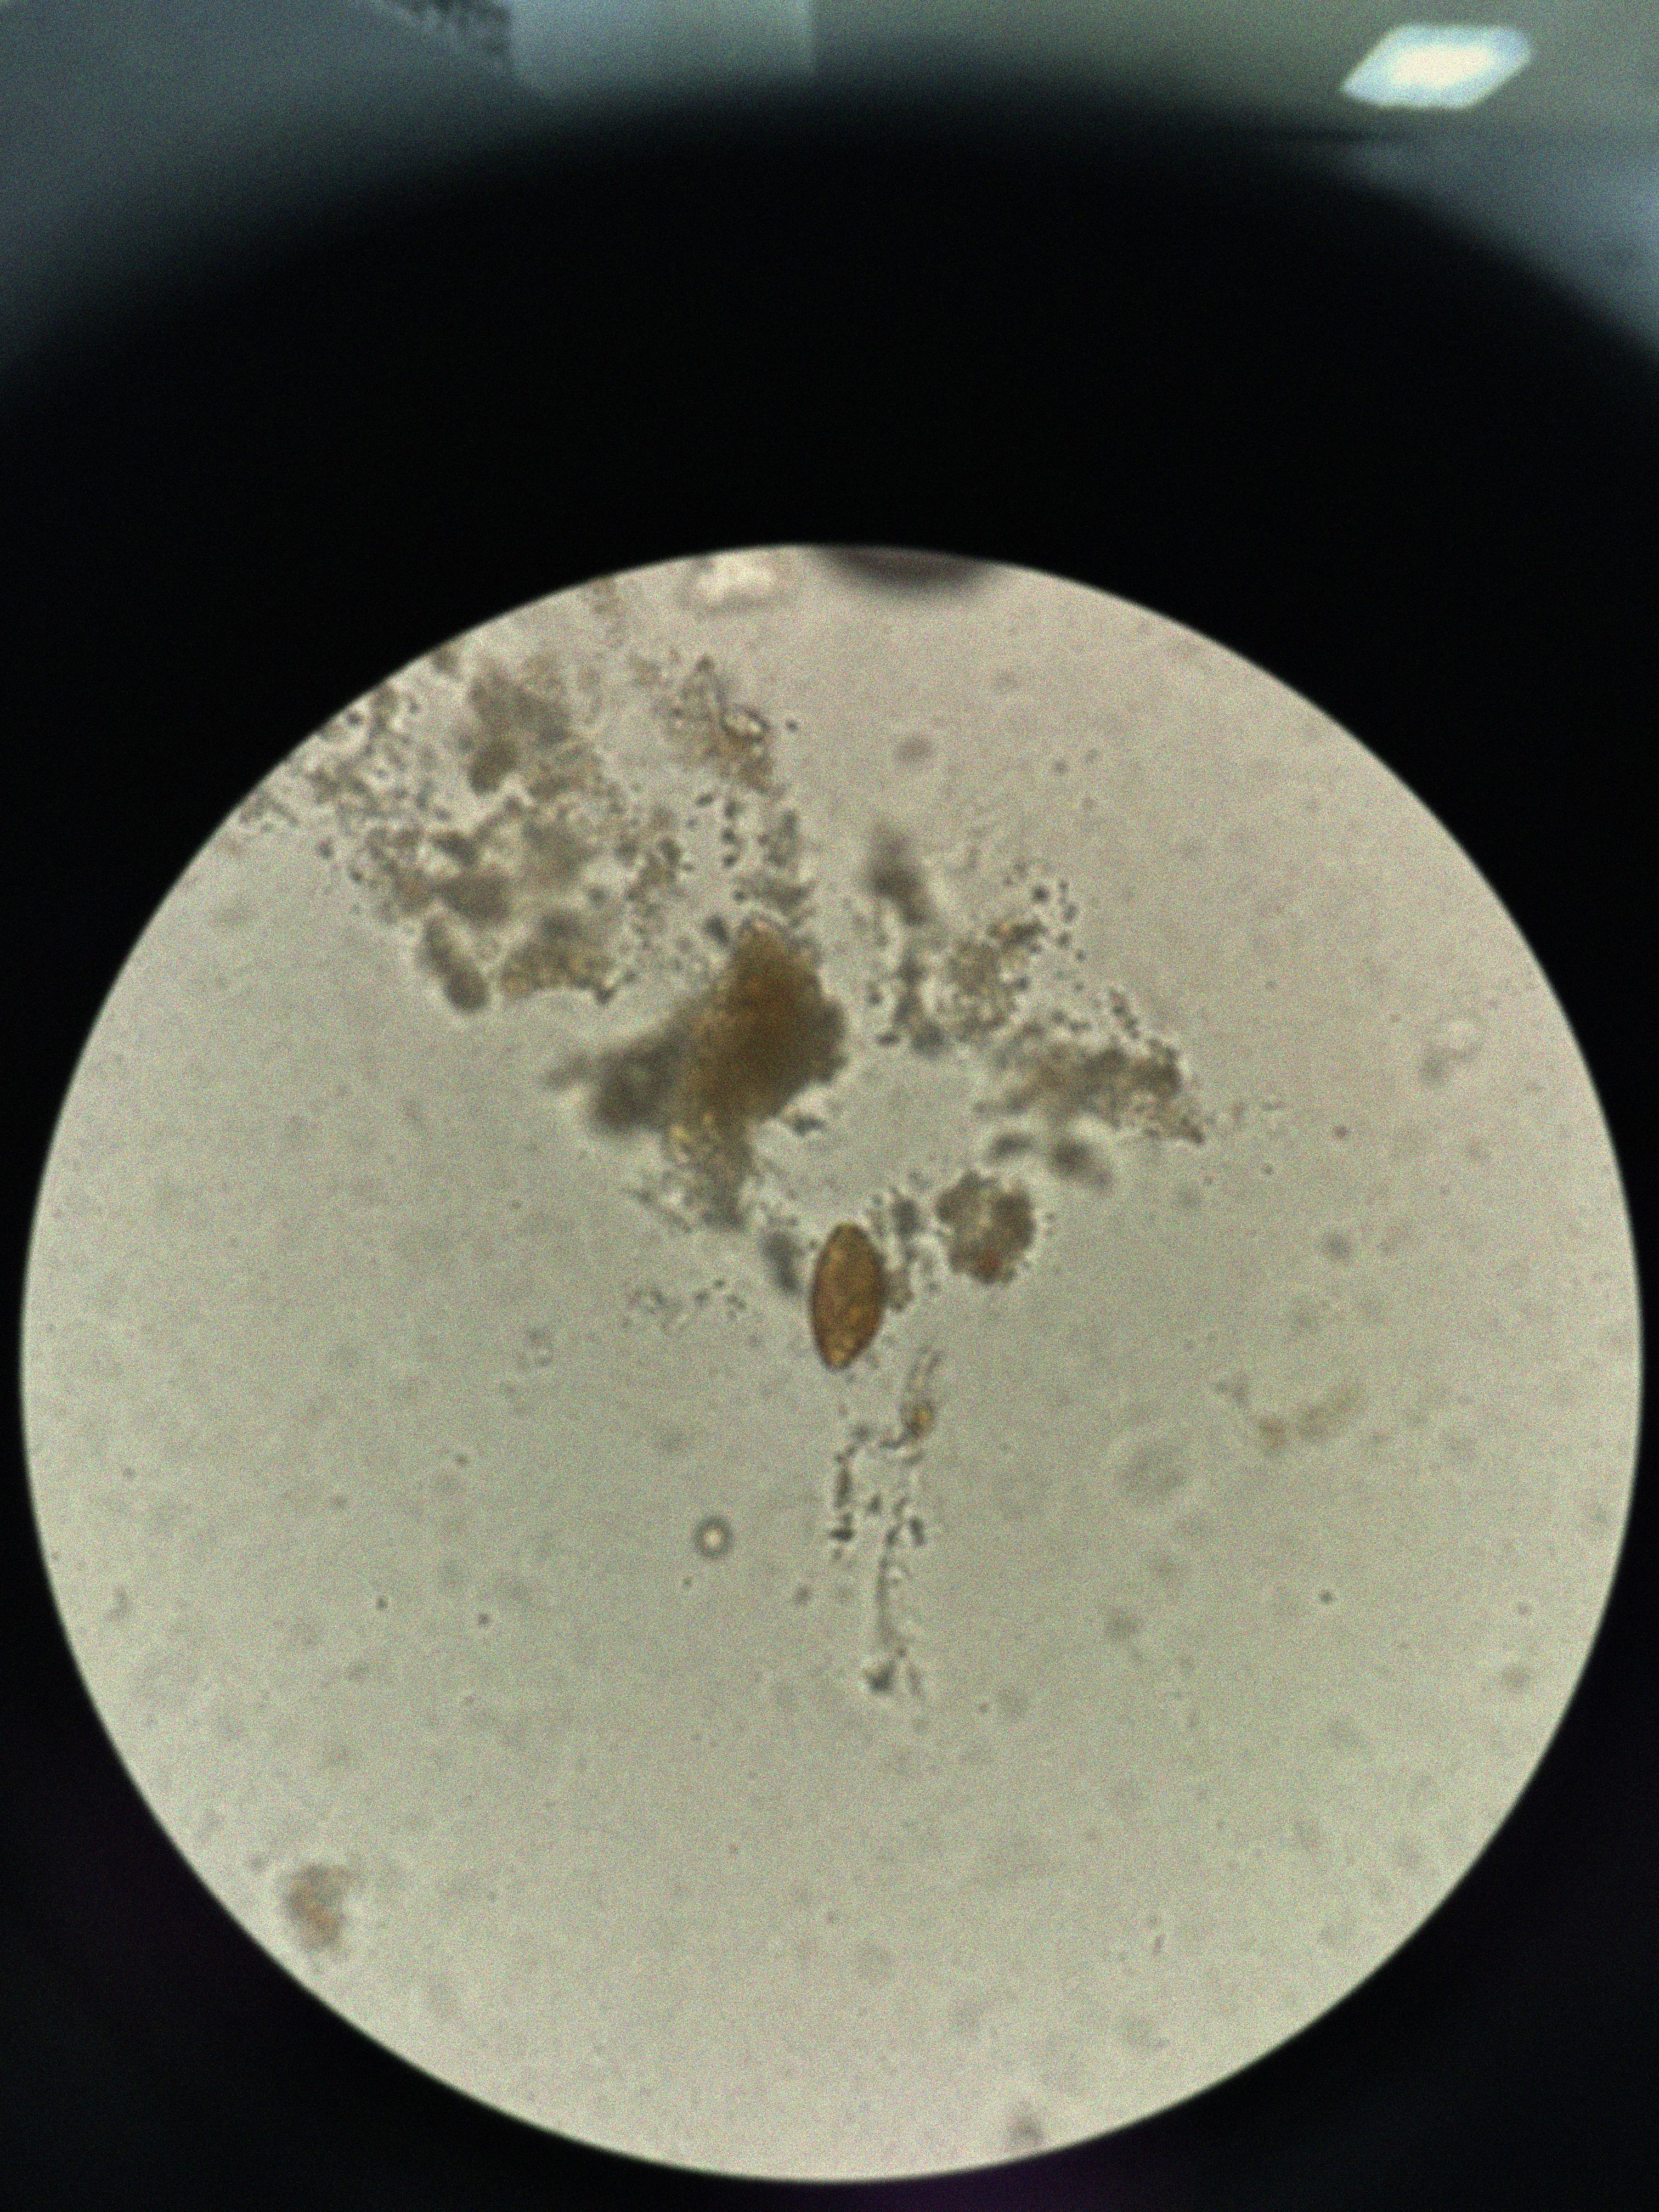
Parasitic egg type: Trichuris trichiura